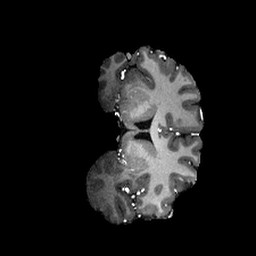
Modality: T1w
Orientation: coronal
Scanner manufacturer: siemens
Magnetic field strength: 6.98 T
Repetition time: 3.1 s
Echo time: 0.00356 s